Question: So I'm trying to create a div that displays and image and has a title of the image at the bottom. The image should be have enough room so that it isn't stretched and look weird.Then I want to take that div and reproduce it over and over for as many images as I have.
I drew and image of what I'm trying! to describe I hope you guys and understand it.

This is the code I have so far. I know its not a lot but I'm a little lost.
'''
.box{
height:250px;
width:200px;
margin-top:10px;
margin-right:15px;
margin-left:15px;
margin-bottom:10px;
float:left;
background-color:yellow;
}
.photo-div{
height:50px;
width:50px;
background-color:blue;
}
.title-wrap{
height:40px;
width: 200px;
background:pink;
}
'''
'''
<div class="box">
<div class="photo-div">
</div>
<div class="title-wrap">
</div>
</div>
'''
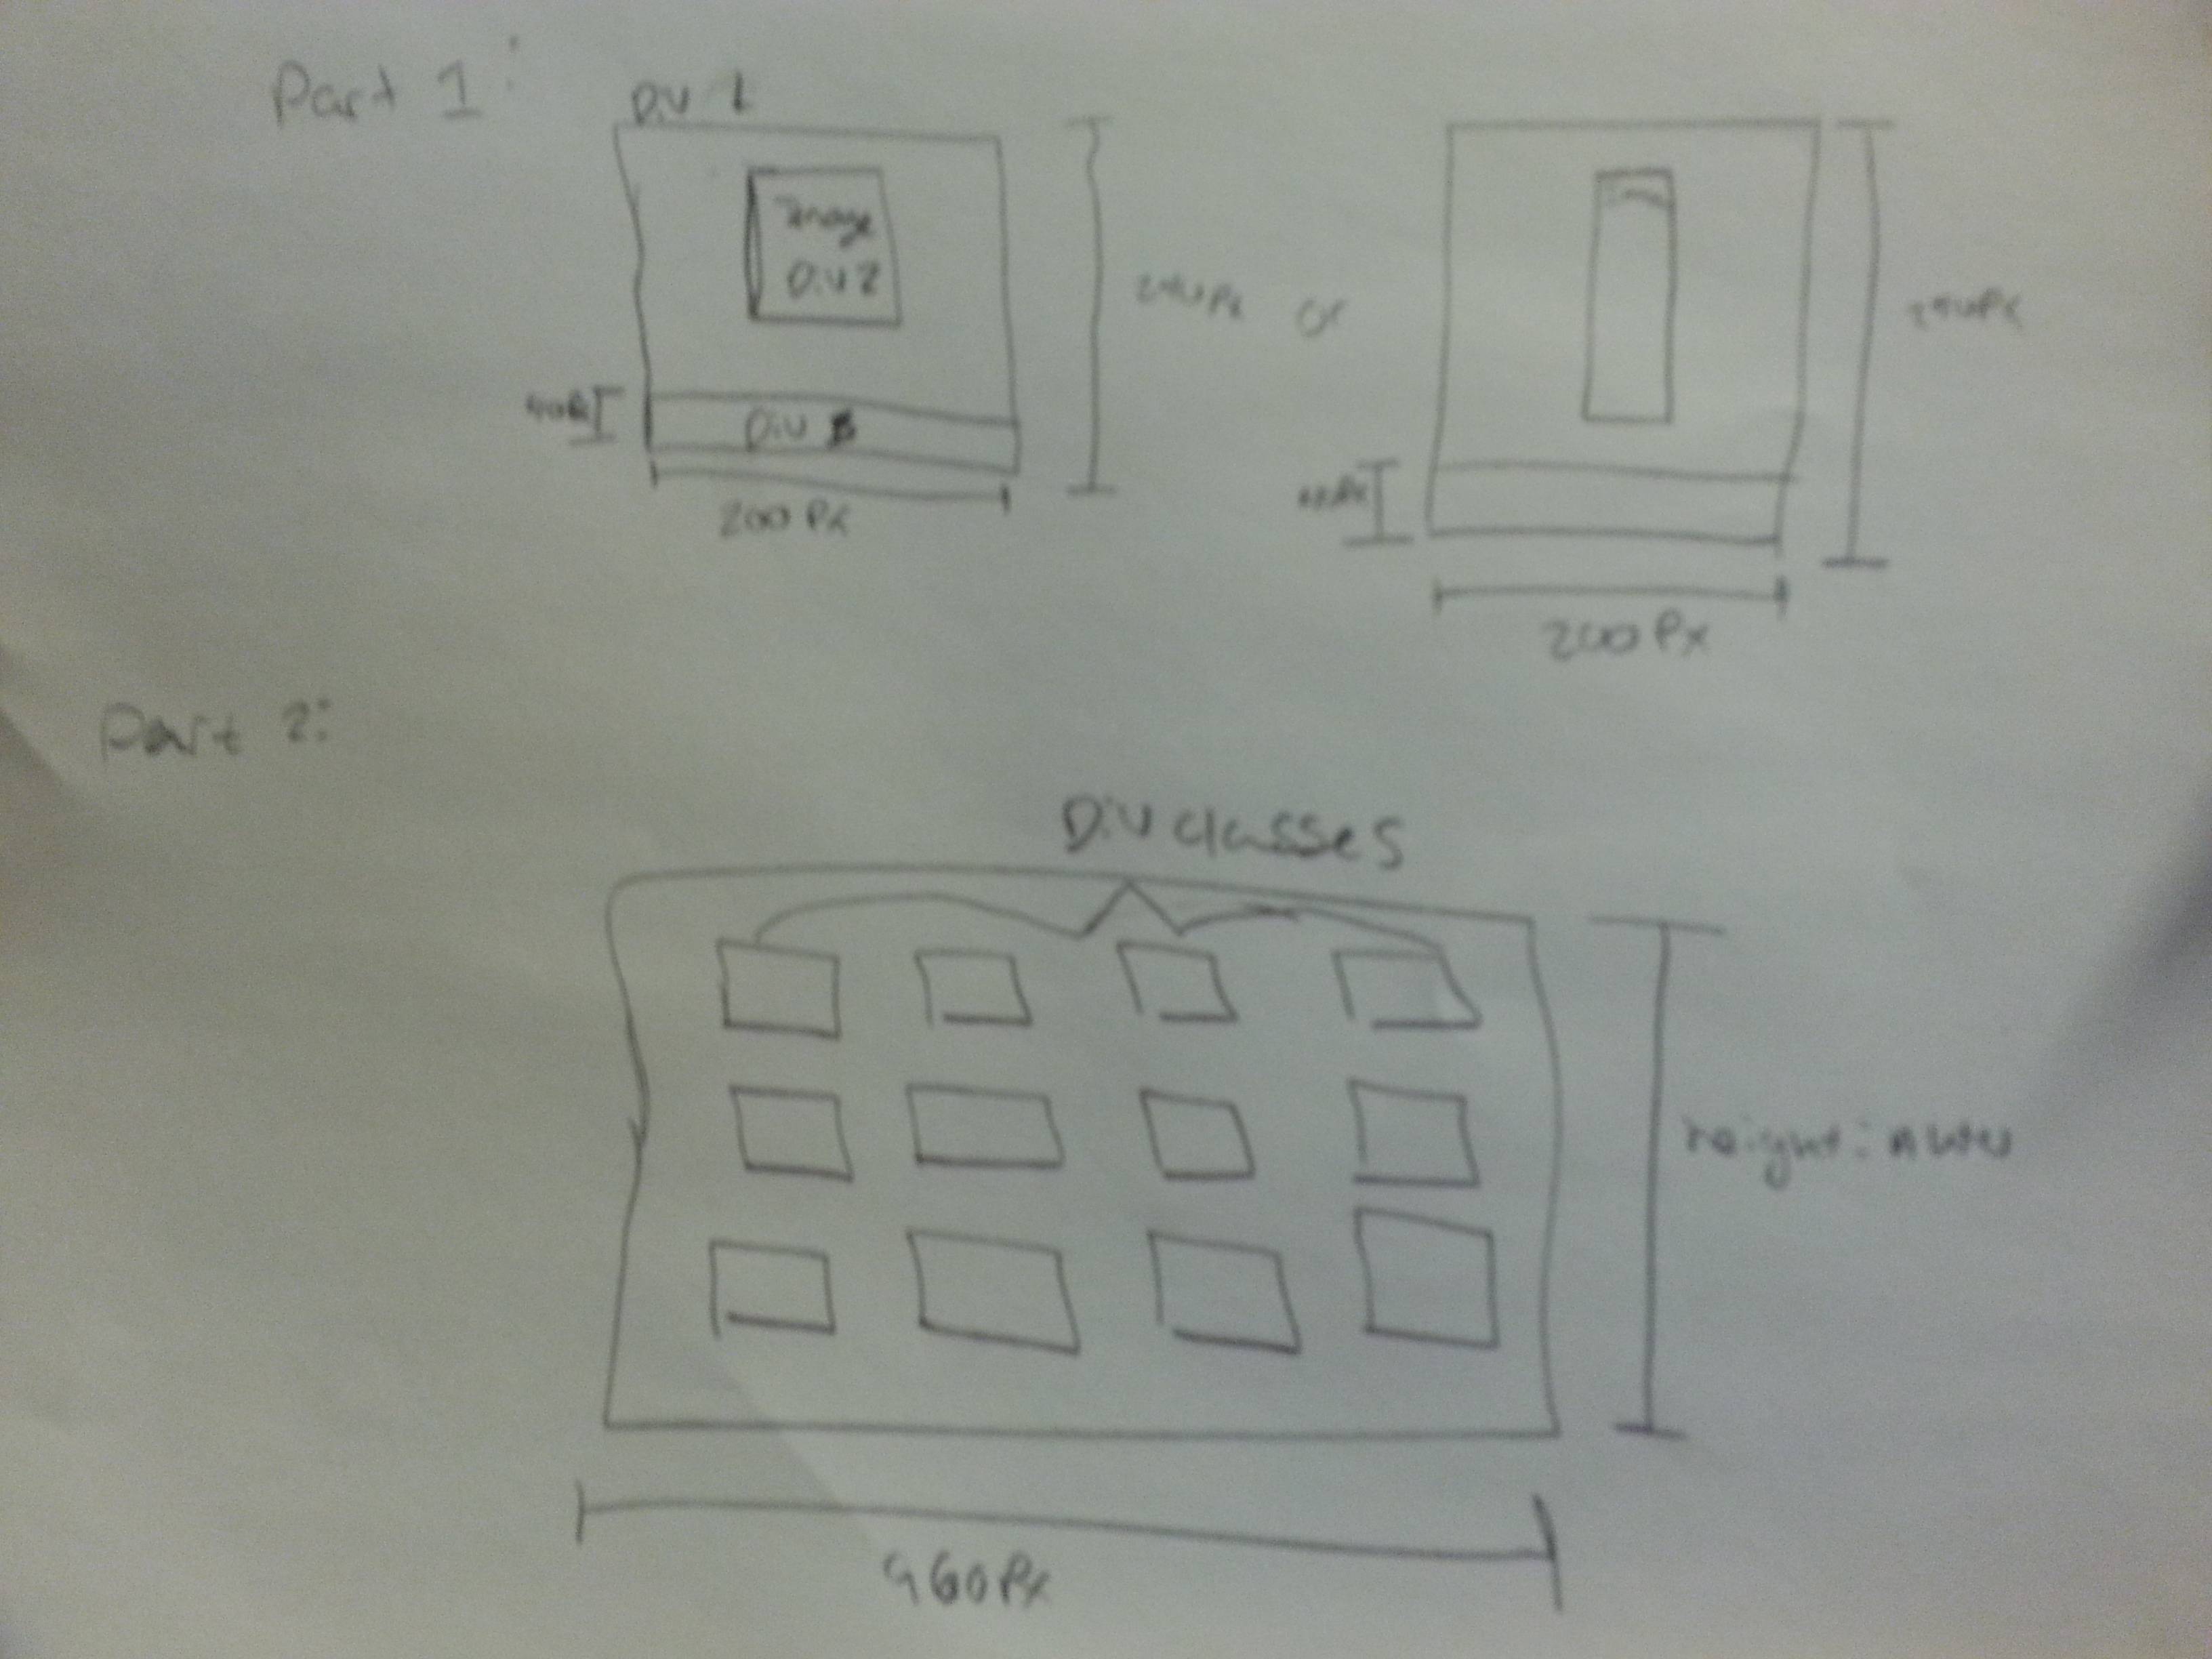
Answer: Looking for something like this?
'''
.box{
height:250px;
width:200px;
margin-top:10px;
margin-right:15px;
margin-left:15px;
margin-bottom:10px;
float:left;
background-color:yellow;
}
.row{
height:70px;
width:200px;
display: inline;
}
.column{
height:70px;
width:50px;
display: inline;
float:left;
}
.photo-div{
height:50px;
width:50px;
background-color:blue;
}
.title-wrap{
height:20px;
width: 50px;
background:pink;
text-align: center;
}
'''
'''
<div class="box">
<div class="row">
<div class="column">
<div class="photo-div">
<img src="https://cdn4.iconfinder.com/data/icons/pretty_office_3/48/Globe.png"/>
</div>
<div class="title-wrap">IMG</div>
</div>
<div class="column">
<div class="photo-div">
<img src="https://cdn4.iconfinder.com/data/icons/pretty_office_3/48/Globe.png"/>
</div>
<div class="title-wrap">IMG</div>
</div>
<div class="column">
<div class="photo-div">
<img src="https://cdn4.iconfinder.com/data/icons/pretty_office_3/48/Globe.png"/>
</div>
<div class="title-wrap">IMG</div>
</div>
<div class="column">
<div class="photo-div">
<img src="https://cdn4.iconfinder.com/data/icons/pretty_office_3/48/Globe.png"/>
</div>
<div class="title-wrap">IMG</div>
</div>
</div>
<div class="row">
<div class="column">
<div class="photo-div">
<img src="https://cdn4.iconfinder.com/data/icons/pretty_office_3/48/Globe.png"/>
</div>
<div class="title-wrap">IMG</div>
</div>
<div class="column">
<div class="photo-div">
<img src="https://cdn4.iconfinder.com/data/icons/pretty_office_3/48/Globe.png"/>
</div>
<div class="title-wrap">IMG</div>
</div>
<div class="column">
<div class="photo-div">
<img src="https://cdn4.iconfinder.com/data/icons/pretty_office_3/48/Globe.png"/>
</div>
<div class="title-wrap">IMG</div>
</div>
<div class="column">
<div class="photo-div">
<img src="https://cdn4.iconfinder.com/data/icons/pretty_office_3/48/Globe.png"/>
</div>
<div class="title-wrap">IMG</div>
</div>
</div>
</div>
'''